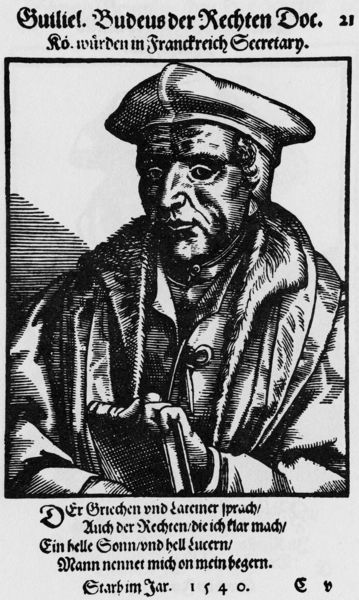
Titel: Bildnis des Guillaume Budé (Guilielmus Budaeus)
Künstler: Tobias Stimmer
Institution: (Seriendruck)
Schlagwörter: dunkel, hand, mann, schatten, umhang, weiß, finger, frankreich, grau, hell, hut, licht, mund, nase, schwarz, stirn, zeichnung, blick, hochformat, kappe, mütze, augen, bibel, falten, gesicht, kragen, pelz, rahmen, tot, bild, bildnis, hände, portrait, porträt, geistlicher, mantel, gotik, kinn, knopf, kopfbedeckung, holzschnitt, klar, schrift, grafik, graphik, tafel, dichter, robe, deutsch, wange, dreiviertelprofil, jahreszahl, oberkörper, revers, weste, ring, striche, name, buch, druck, druckgraphik, schraffur, holzstich, radierung, stich, dreiviertel, schwarzweiß, text, beschriftung, arzt, jahr, barett, pelzkragen, gestorben, griechen, mittelalter, gedicht, gelehrter, sekretär, kupferstich, altdeutsch, eine, der, doktor, taxt, die, garu, andenken, helle, reformation, seriendruck, sonn, ich, schaube, jurist, recht, doctor, rechten, bewschreibung, pelzrevers, jura, rechte, mein, luzern, medien, starb, mich, auch, mach, sw, im, 1540, vnd, doc, 'skretar, sekretar, on, budeus, lateiner, sprach, lucern, nennet, begern, uhut, buderus